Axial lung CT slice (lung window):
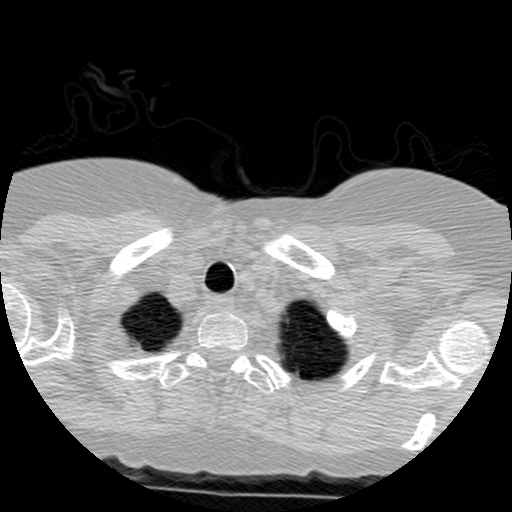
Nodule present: no